Aerial crown-view tile of a tropical tree (Barro Colorado Island, Panama), acquired 20241112:
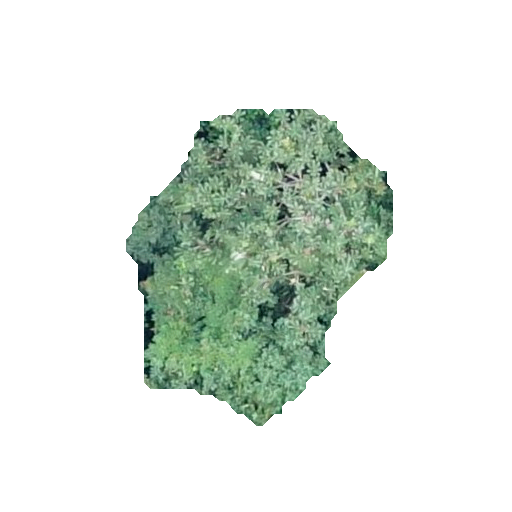
Species: Cecropia insignis
GBIF accepted scientific name: Cecropia insignis
Crown area: 88.566 m²